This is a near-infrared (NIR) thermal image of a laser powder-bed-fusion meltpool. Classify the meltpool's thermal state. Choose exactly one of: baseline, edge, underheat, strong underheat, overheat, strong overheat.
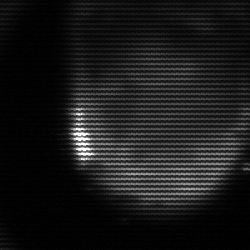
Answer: edge